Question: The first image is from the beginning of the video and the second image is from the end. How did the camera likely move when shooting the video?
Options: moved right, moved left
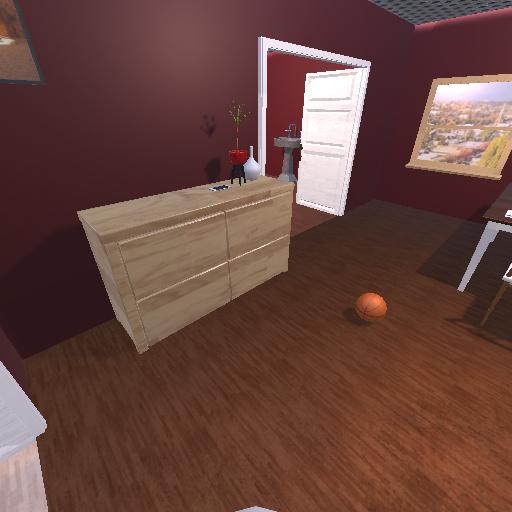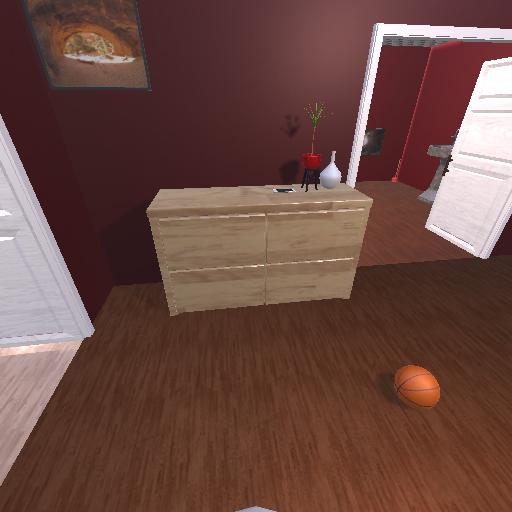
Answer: moved right